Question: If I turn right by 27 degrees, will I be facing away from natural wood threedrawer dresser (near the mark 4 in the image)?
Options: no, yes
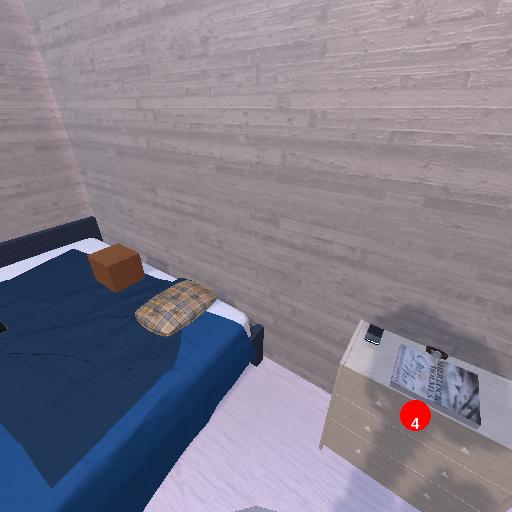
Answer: no